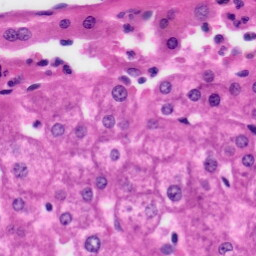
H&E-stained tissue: Liver